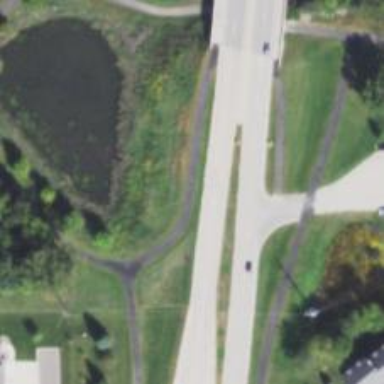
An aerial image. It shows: Asphalt cycleway.